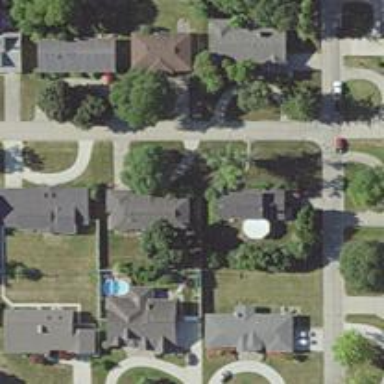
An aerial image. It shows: Driveway.